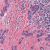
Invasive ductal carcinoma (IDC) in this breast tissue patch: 1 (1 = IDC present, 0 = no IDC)